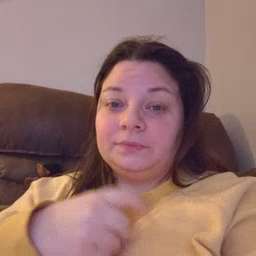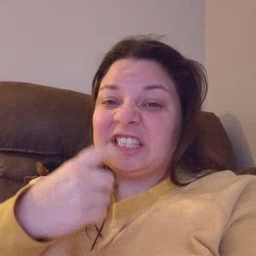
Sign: tooth